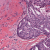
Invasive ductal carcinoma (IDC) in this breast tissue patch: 0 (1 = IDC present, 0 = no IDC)